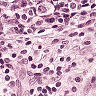
Metastatic tissue present: yes